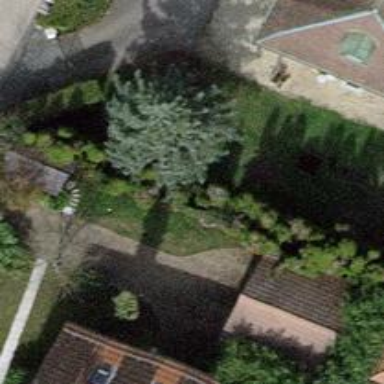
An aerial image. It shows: Evergreen needle-leaved tree.